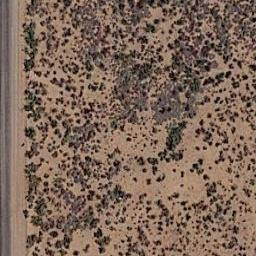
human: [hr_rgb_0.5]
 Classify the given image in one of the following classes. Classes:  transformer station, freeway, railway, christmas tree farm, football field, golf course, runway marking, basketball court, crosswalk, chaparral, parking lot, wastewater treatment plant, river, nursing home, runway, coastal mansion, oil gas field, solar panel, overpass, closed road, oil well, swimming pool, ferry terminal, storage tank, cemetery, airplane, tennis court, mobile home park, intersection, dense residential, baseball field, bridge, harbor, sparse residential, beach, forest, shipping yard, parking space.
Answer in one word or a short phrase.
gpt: chaparral